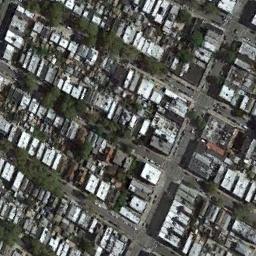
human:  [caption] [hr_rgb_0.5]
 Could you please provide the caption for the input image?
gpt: The dense residential is next to the road and some trees .

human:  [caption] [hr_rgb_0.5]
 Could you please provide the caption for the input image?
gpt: A dense residential area has lots of houses of the same style while some roads go through the residential area .

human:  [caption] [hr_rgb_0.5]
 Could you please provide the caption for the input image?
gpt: The houses are on either side of the road .

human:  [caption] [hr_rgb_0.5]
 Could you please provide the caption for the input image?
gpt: There are many roads and neatly arranged houses and trees and large lawns in densely populated areas .

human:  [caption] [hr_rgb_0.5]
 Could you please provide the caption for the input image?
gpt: There are many white buildings on dense residential area .